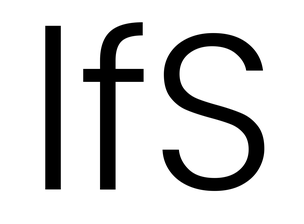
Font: Poppins-Light